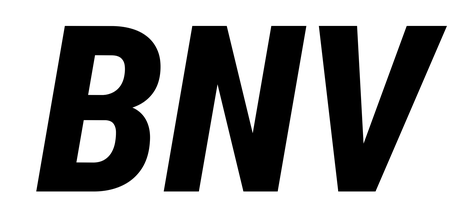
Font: Roboto-Italic_Condensed_ExtraBold_Italic